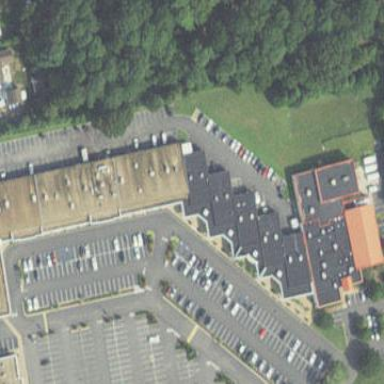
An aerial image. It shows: Commercial building.